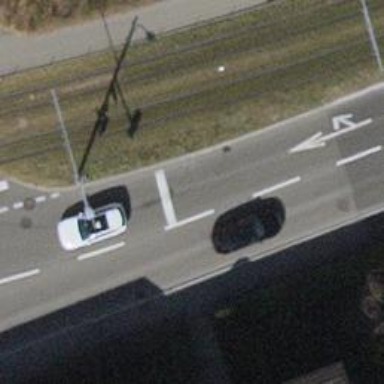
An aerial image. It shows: Road with traffic signals.